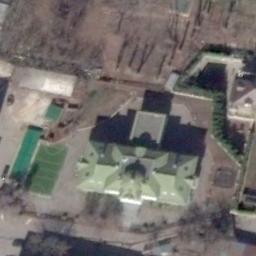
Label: church